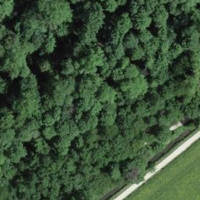
EUNIS habitat code: 41
Species observed at this site:
Falco tinnunculus
Sceliphron caementarium
Turdus merula